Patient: sex M, age 63
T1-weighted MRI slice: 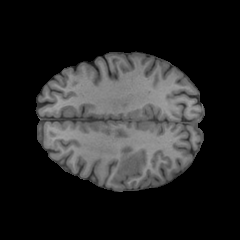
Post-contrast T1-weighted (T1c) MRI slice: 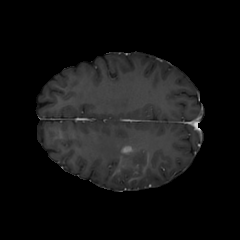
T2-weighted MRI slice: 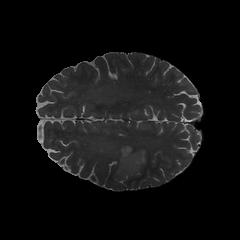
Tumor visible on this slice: yes
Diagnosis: Glioblastoma, IDH-wildtype
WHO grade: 4